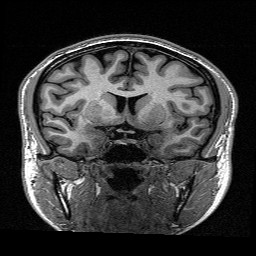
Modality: T1w
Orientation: sagittal
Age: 20
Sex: female
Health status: healthy
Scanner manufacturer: siemens
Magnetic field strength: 1.5 T
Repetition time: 2.73 s
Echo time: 0.00357 s